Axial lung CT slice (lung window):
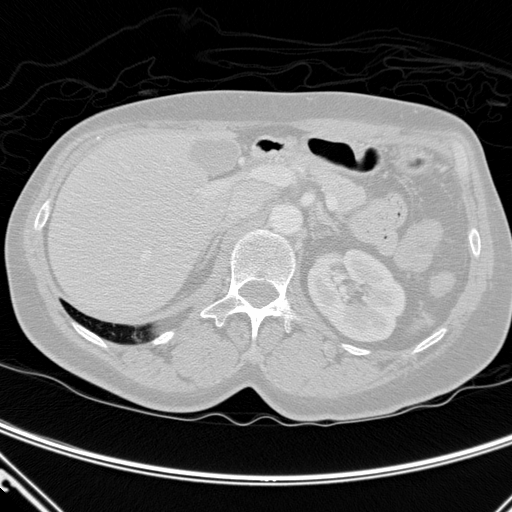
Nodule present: no